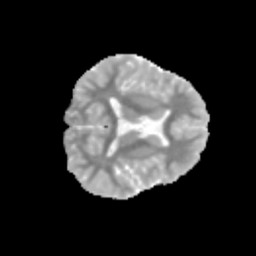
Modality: MD
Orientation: axial
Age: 11
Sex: male
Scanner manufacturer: siemens
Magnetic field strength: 3 T
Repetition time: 3.8 s
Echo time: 0.07 s